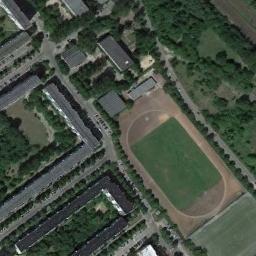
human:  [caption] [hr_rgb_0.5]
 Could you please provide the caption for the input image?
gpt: There are many buildings next to the ground track field .

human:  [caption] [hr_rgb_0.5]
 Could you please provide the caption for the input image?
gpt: A track and field is built in the middle of a residential area, Surrounded by a lot of vegetation .

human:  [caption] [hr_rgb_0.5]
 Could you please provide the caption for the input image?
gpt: The track in the field is not colored .

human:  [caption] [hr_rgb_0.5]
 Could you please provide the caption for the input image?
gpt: The ground track field is surrounded by a grove of trees and some buildings arranged neatly  are next to the ground track field .

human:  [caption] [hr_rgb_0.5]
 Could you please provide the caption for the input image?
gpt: There are some buildings around the ground track field with a red track .